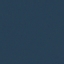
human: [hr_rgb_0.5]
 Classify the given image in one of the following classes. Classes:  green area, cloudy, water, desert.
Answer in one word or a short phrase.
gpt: water